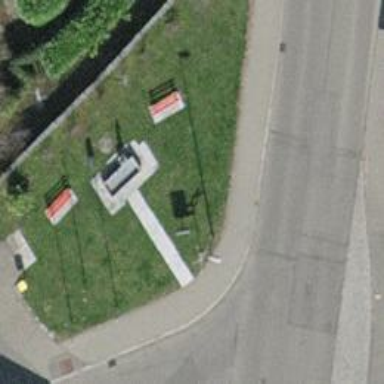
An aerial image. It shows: Guidepost providing information.